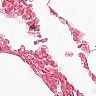
Metastatic tissue present: no